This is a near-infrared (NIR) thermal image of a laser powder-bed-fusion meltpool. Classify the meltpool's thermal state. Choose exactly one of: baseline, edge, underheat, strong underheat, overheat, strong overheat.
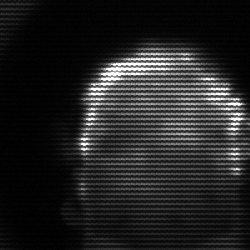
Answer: baseline